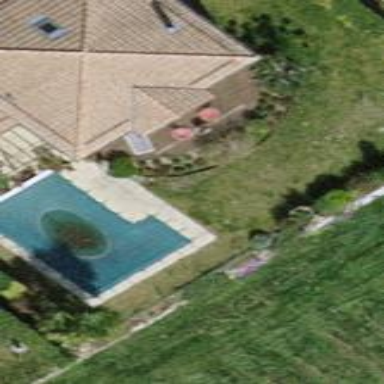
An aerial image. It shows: Outdoor swimming pool in leisure land.